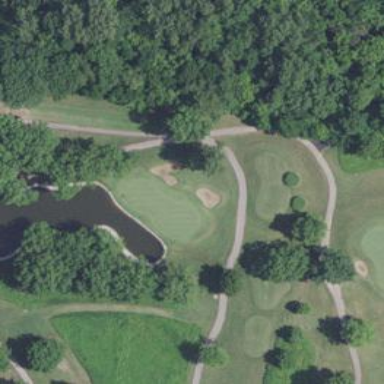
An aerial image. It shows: Area of rough grass used for golf.